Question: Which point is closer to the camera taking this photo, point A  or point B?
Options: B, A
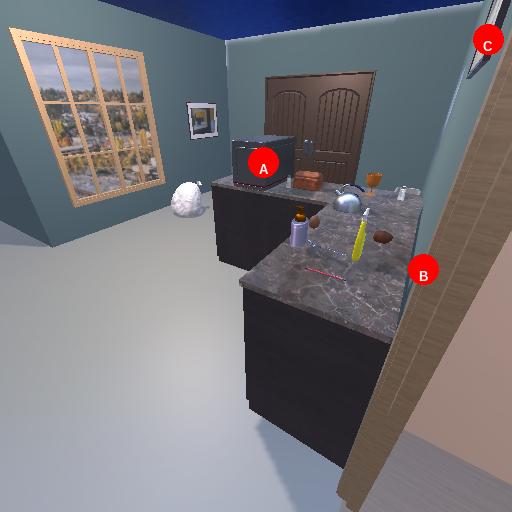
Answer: B